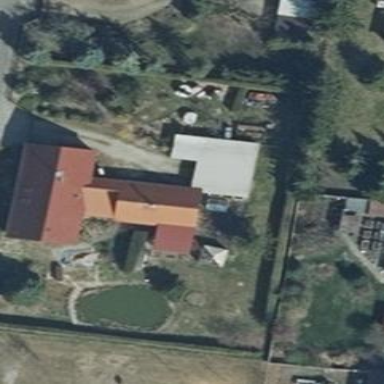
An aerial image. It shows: Simple house.